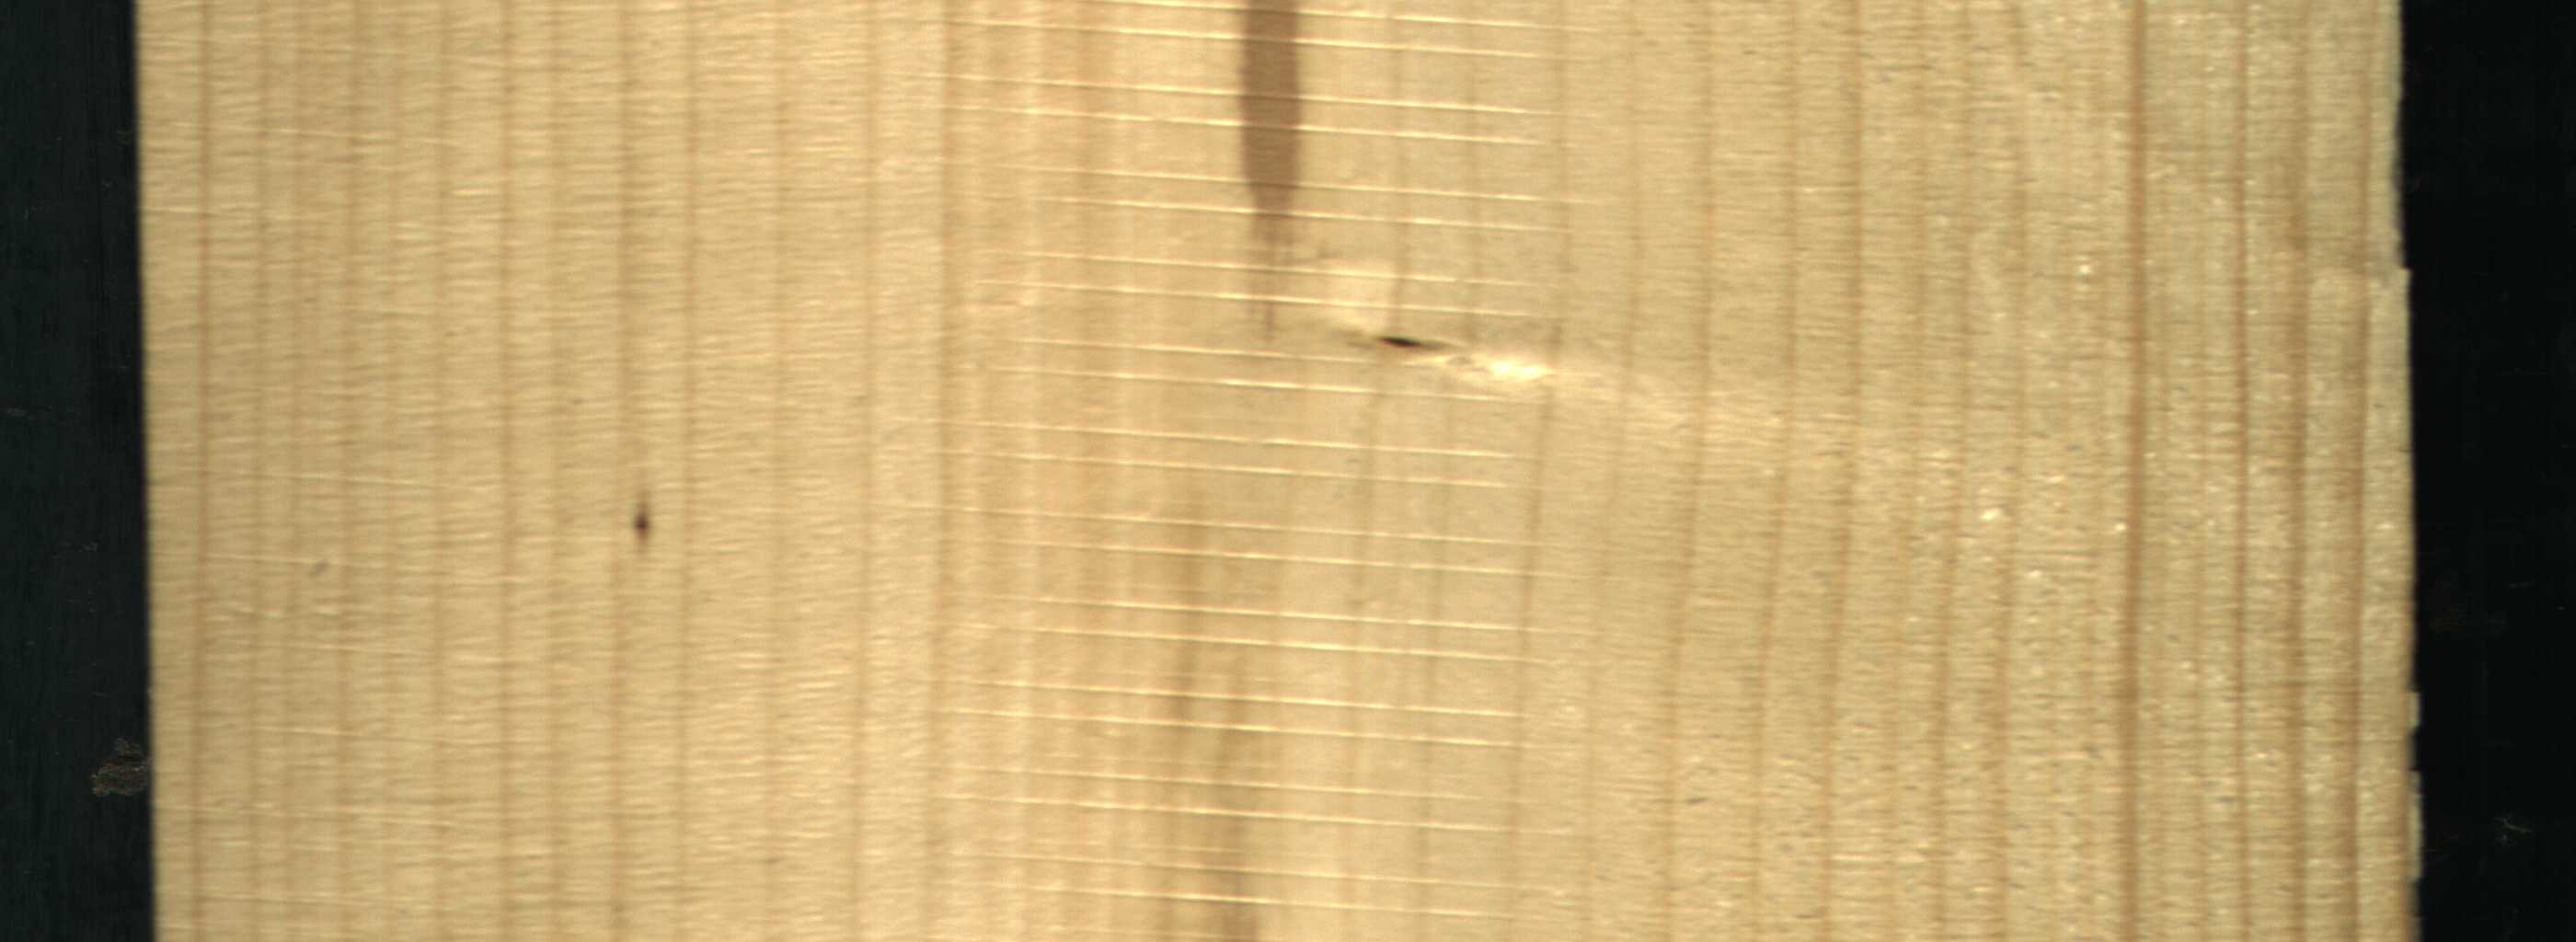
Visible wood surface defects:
Marrow